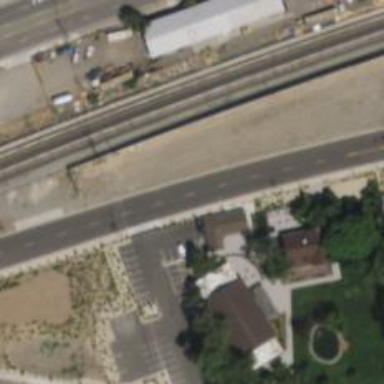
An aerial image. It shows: Service road with separate asphalt sidewalk.